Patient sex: M
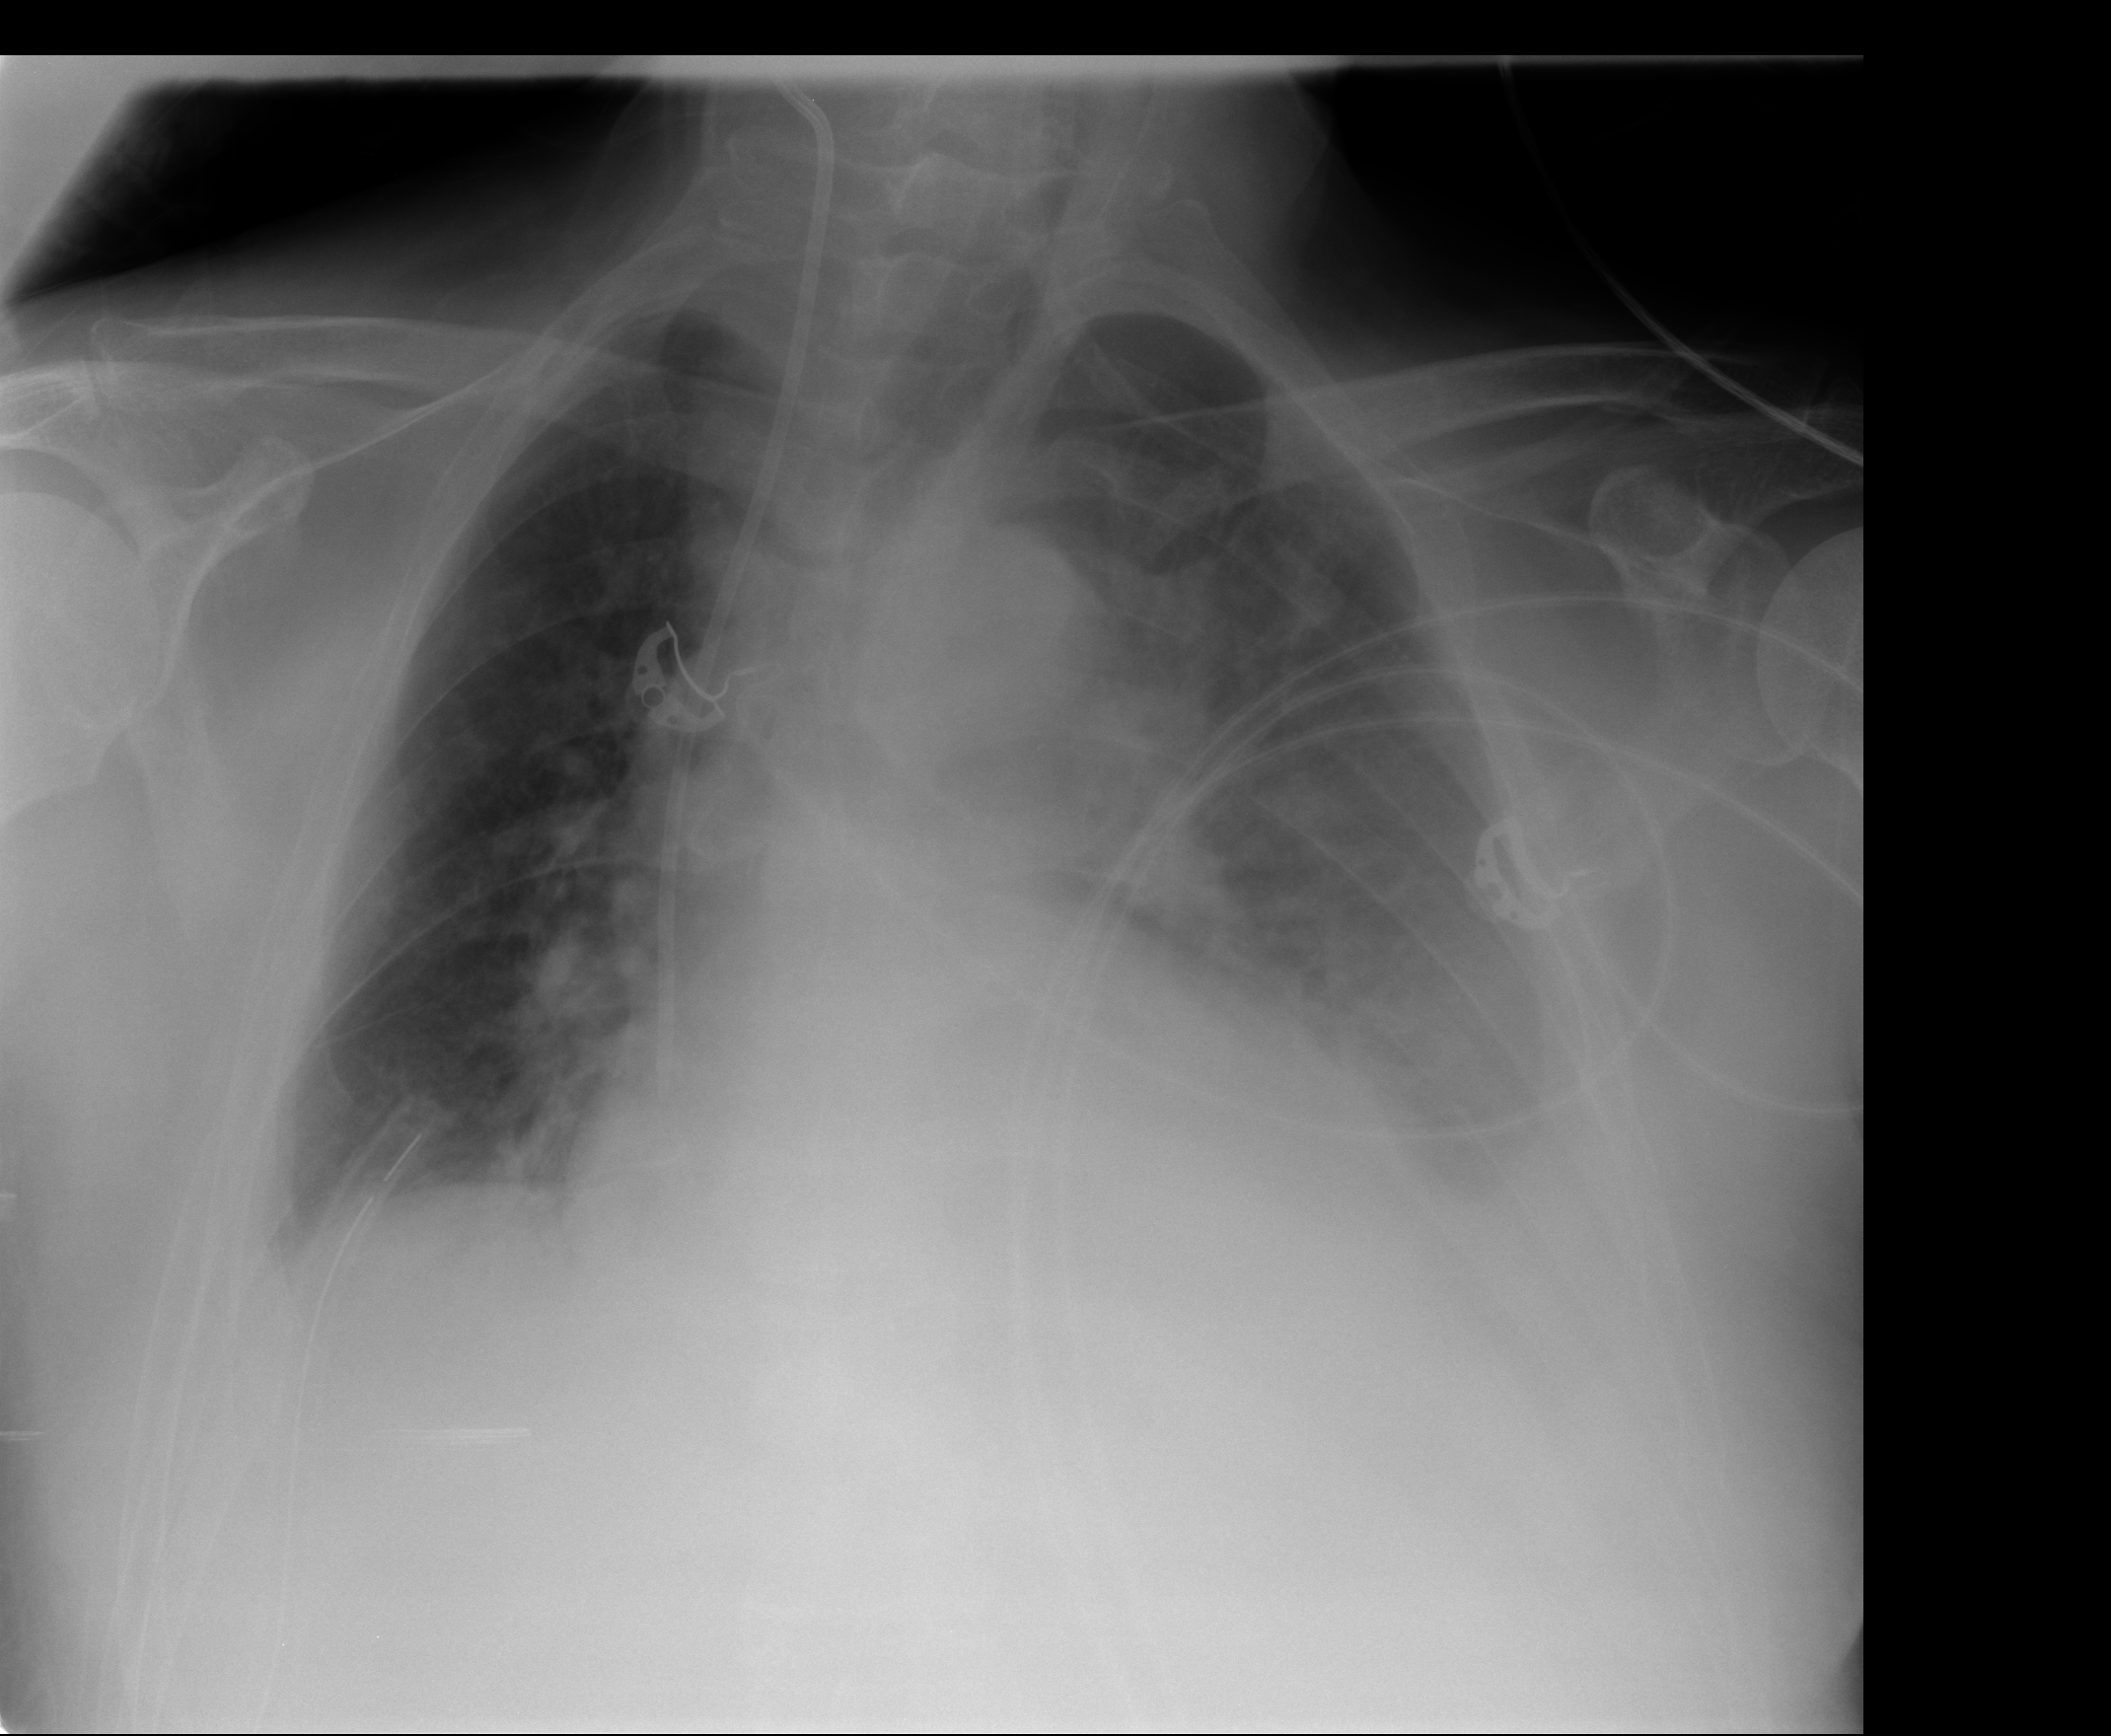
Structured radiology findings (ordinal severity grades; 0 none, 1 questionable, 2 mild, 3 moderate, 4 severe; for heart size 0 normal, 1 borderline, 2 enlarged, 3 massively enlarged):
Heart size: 2
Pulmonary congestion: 0
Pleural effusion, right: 2
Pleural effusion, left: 2
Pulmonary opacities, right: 0
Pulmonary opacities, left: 0
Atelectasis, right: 2
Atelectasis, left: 2